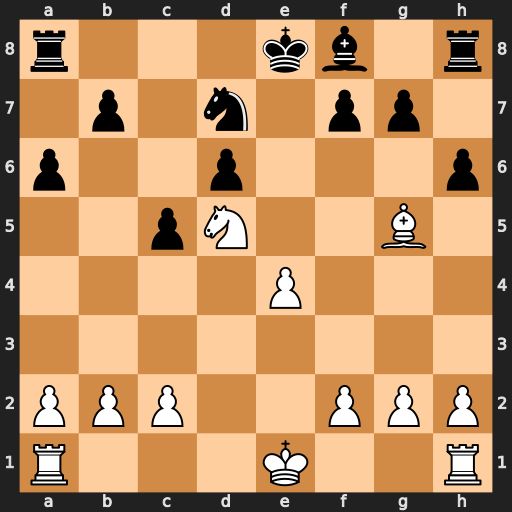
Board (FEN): r3kb1r/1p1n1pp1/p2p3p/2pN2B1/4P3/8/PPP2PPP/R3K2R
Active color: w
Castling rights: KQkq
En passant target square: -
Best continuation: Nc7#